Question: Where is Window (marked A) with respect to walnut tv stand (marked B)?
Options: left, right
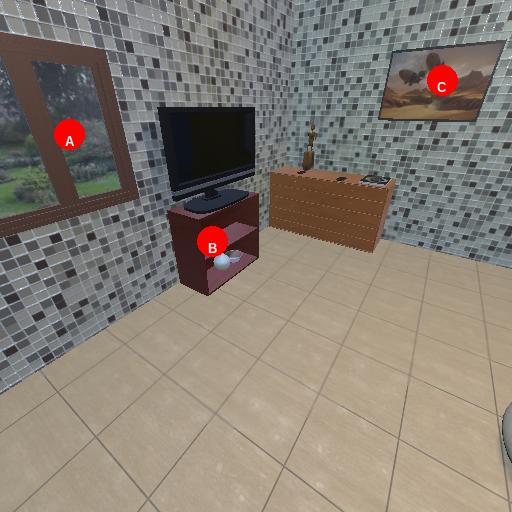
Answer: left